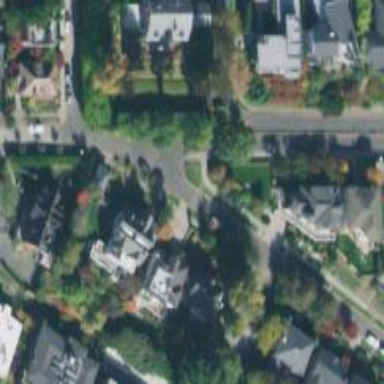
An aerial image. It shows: Residential road with sidewalk on the left.